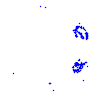
Particle: kaon